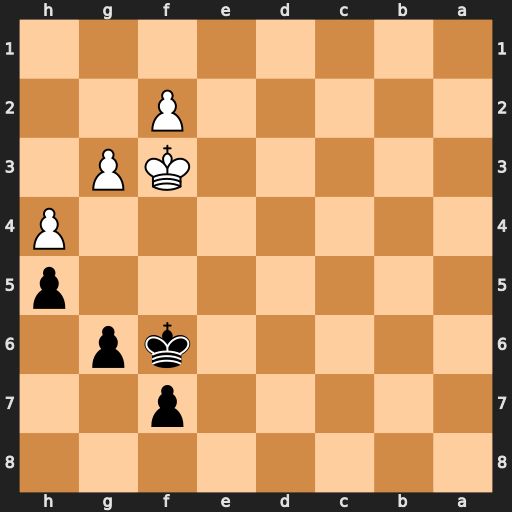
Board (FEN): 8/5p2/5kp1/7p/7P/5KP1/5P2/8
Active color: b
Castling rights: -
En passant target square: -
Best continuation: Kf5 Ke3 Kg4